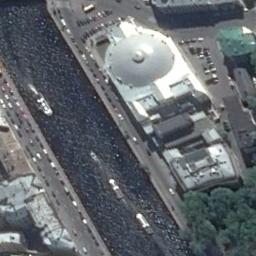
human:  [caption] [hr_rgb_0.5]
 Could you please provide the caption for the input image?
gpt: This is a church  Next to it is a river .

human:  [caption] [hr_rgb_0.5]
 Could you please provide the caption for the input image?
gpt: The church with a white circular dome is next to a river has some boats .

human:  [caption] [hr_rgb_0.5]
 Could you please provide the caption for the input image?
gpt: The church with a white circular roof is next to the river .

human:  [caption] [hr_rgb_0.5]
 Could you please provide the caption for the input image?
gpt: The main house in the middle of the church has a white round roof, Many trees and parked vehicles around the church, And many boats in the river next to the church .

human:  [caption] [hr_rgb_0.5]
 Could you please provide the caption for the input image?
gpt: There are many trees near the church .